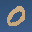
Label: 0